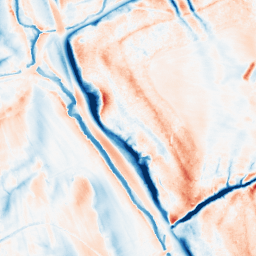
Category: classical
Decomposition family: gaussian_anisotropic
Decomposition parameters: sigma_x: 10
sigma_y: 2
Upsampling method: cubic_catmull_rom
Upsampling parameters: scale: 2
Upsampling scale: 2